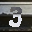
Label: 3